Question: As far as I remember, Visual Studio (both 2008 and 2010) used to have an option to break either on thrown exceptions or on unhandled exceptions. Now when I bring up the Exceptions dialog (Ctr+Alt+E), it just offers to break when an exception is thrown:

I've tried resizing to the columns in that dialog, but that did not help. Is this a bug, or am I missing something?
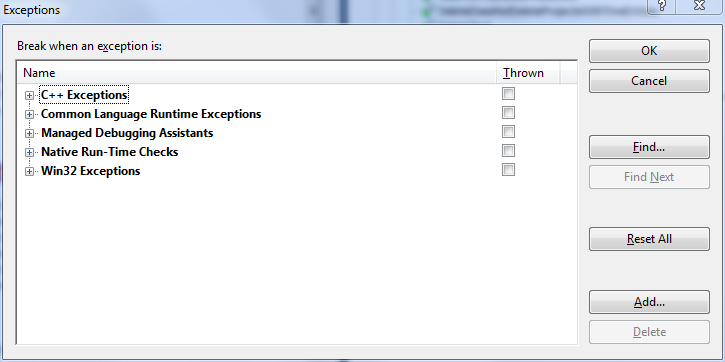
Answer: <URL>" enabled.
Edit: just tried it here (VS 2008) and I can verify that disabling that option will cause the User-Unhandled column to disappear. You can find the option here: Tools -> Options -> Debugging -> General